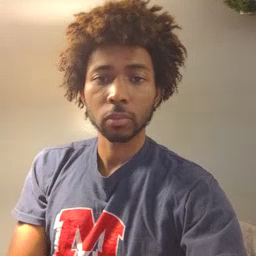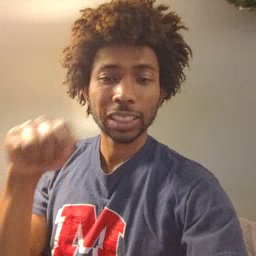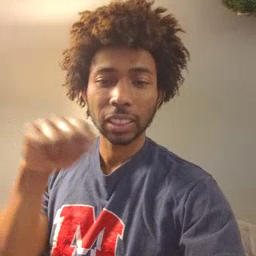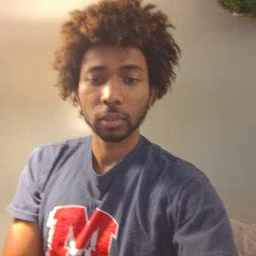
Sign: toothbrush